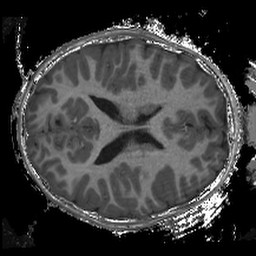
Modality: T1w
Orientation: axial
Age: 10
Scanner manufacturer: siemens
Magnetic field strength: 3 T
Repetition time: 2.4 s
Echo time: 0.00224 s